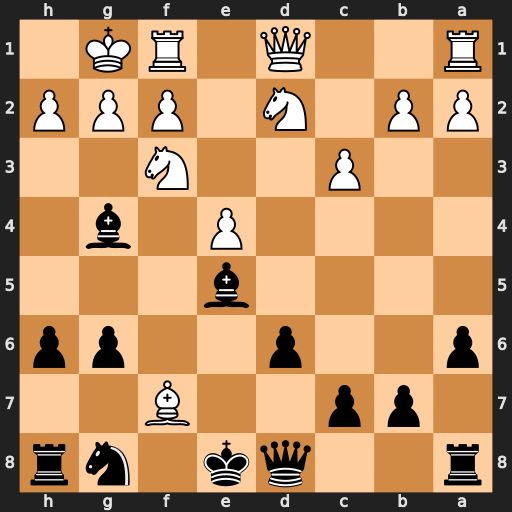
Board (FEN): r2qk1nr/1pp2B2/p2p2pp/4b3/4P1b1/2P2N2/PP1N1PPP/R2Q1RK1
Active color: b
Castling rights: kq
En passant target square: -
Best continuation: Kxf7 Nxe5+ dxe5 Qxg4 Qxd2